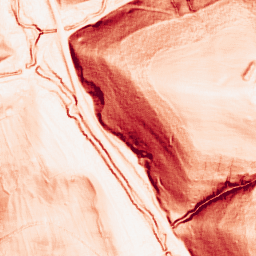
Category: morphological
Decomposition family: morphological_square
Decomposition parameters: operation: gradient
size: 3
Upsampling method: bicubic_16x
Upsampling parameters: scale: 16
Upsampling scale: 16